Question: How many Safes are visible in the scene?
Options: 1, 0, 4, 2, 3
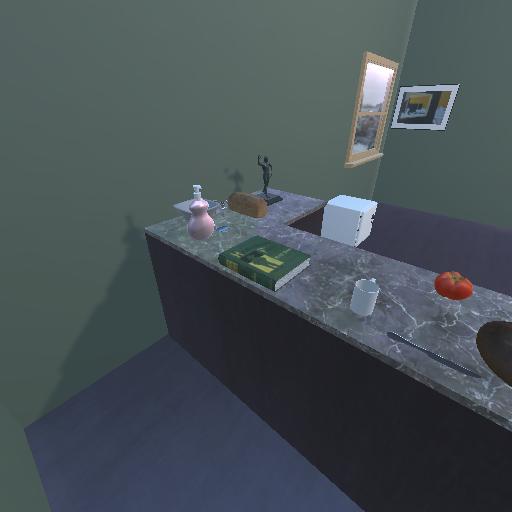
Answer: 1